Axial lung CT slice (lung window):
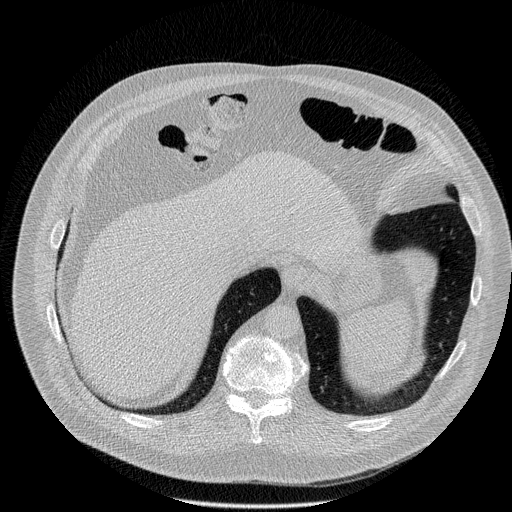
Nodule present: no